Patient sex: M
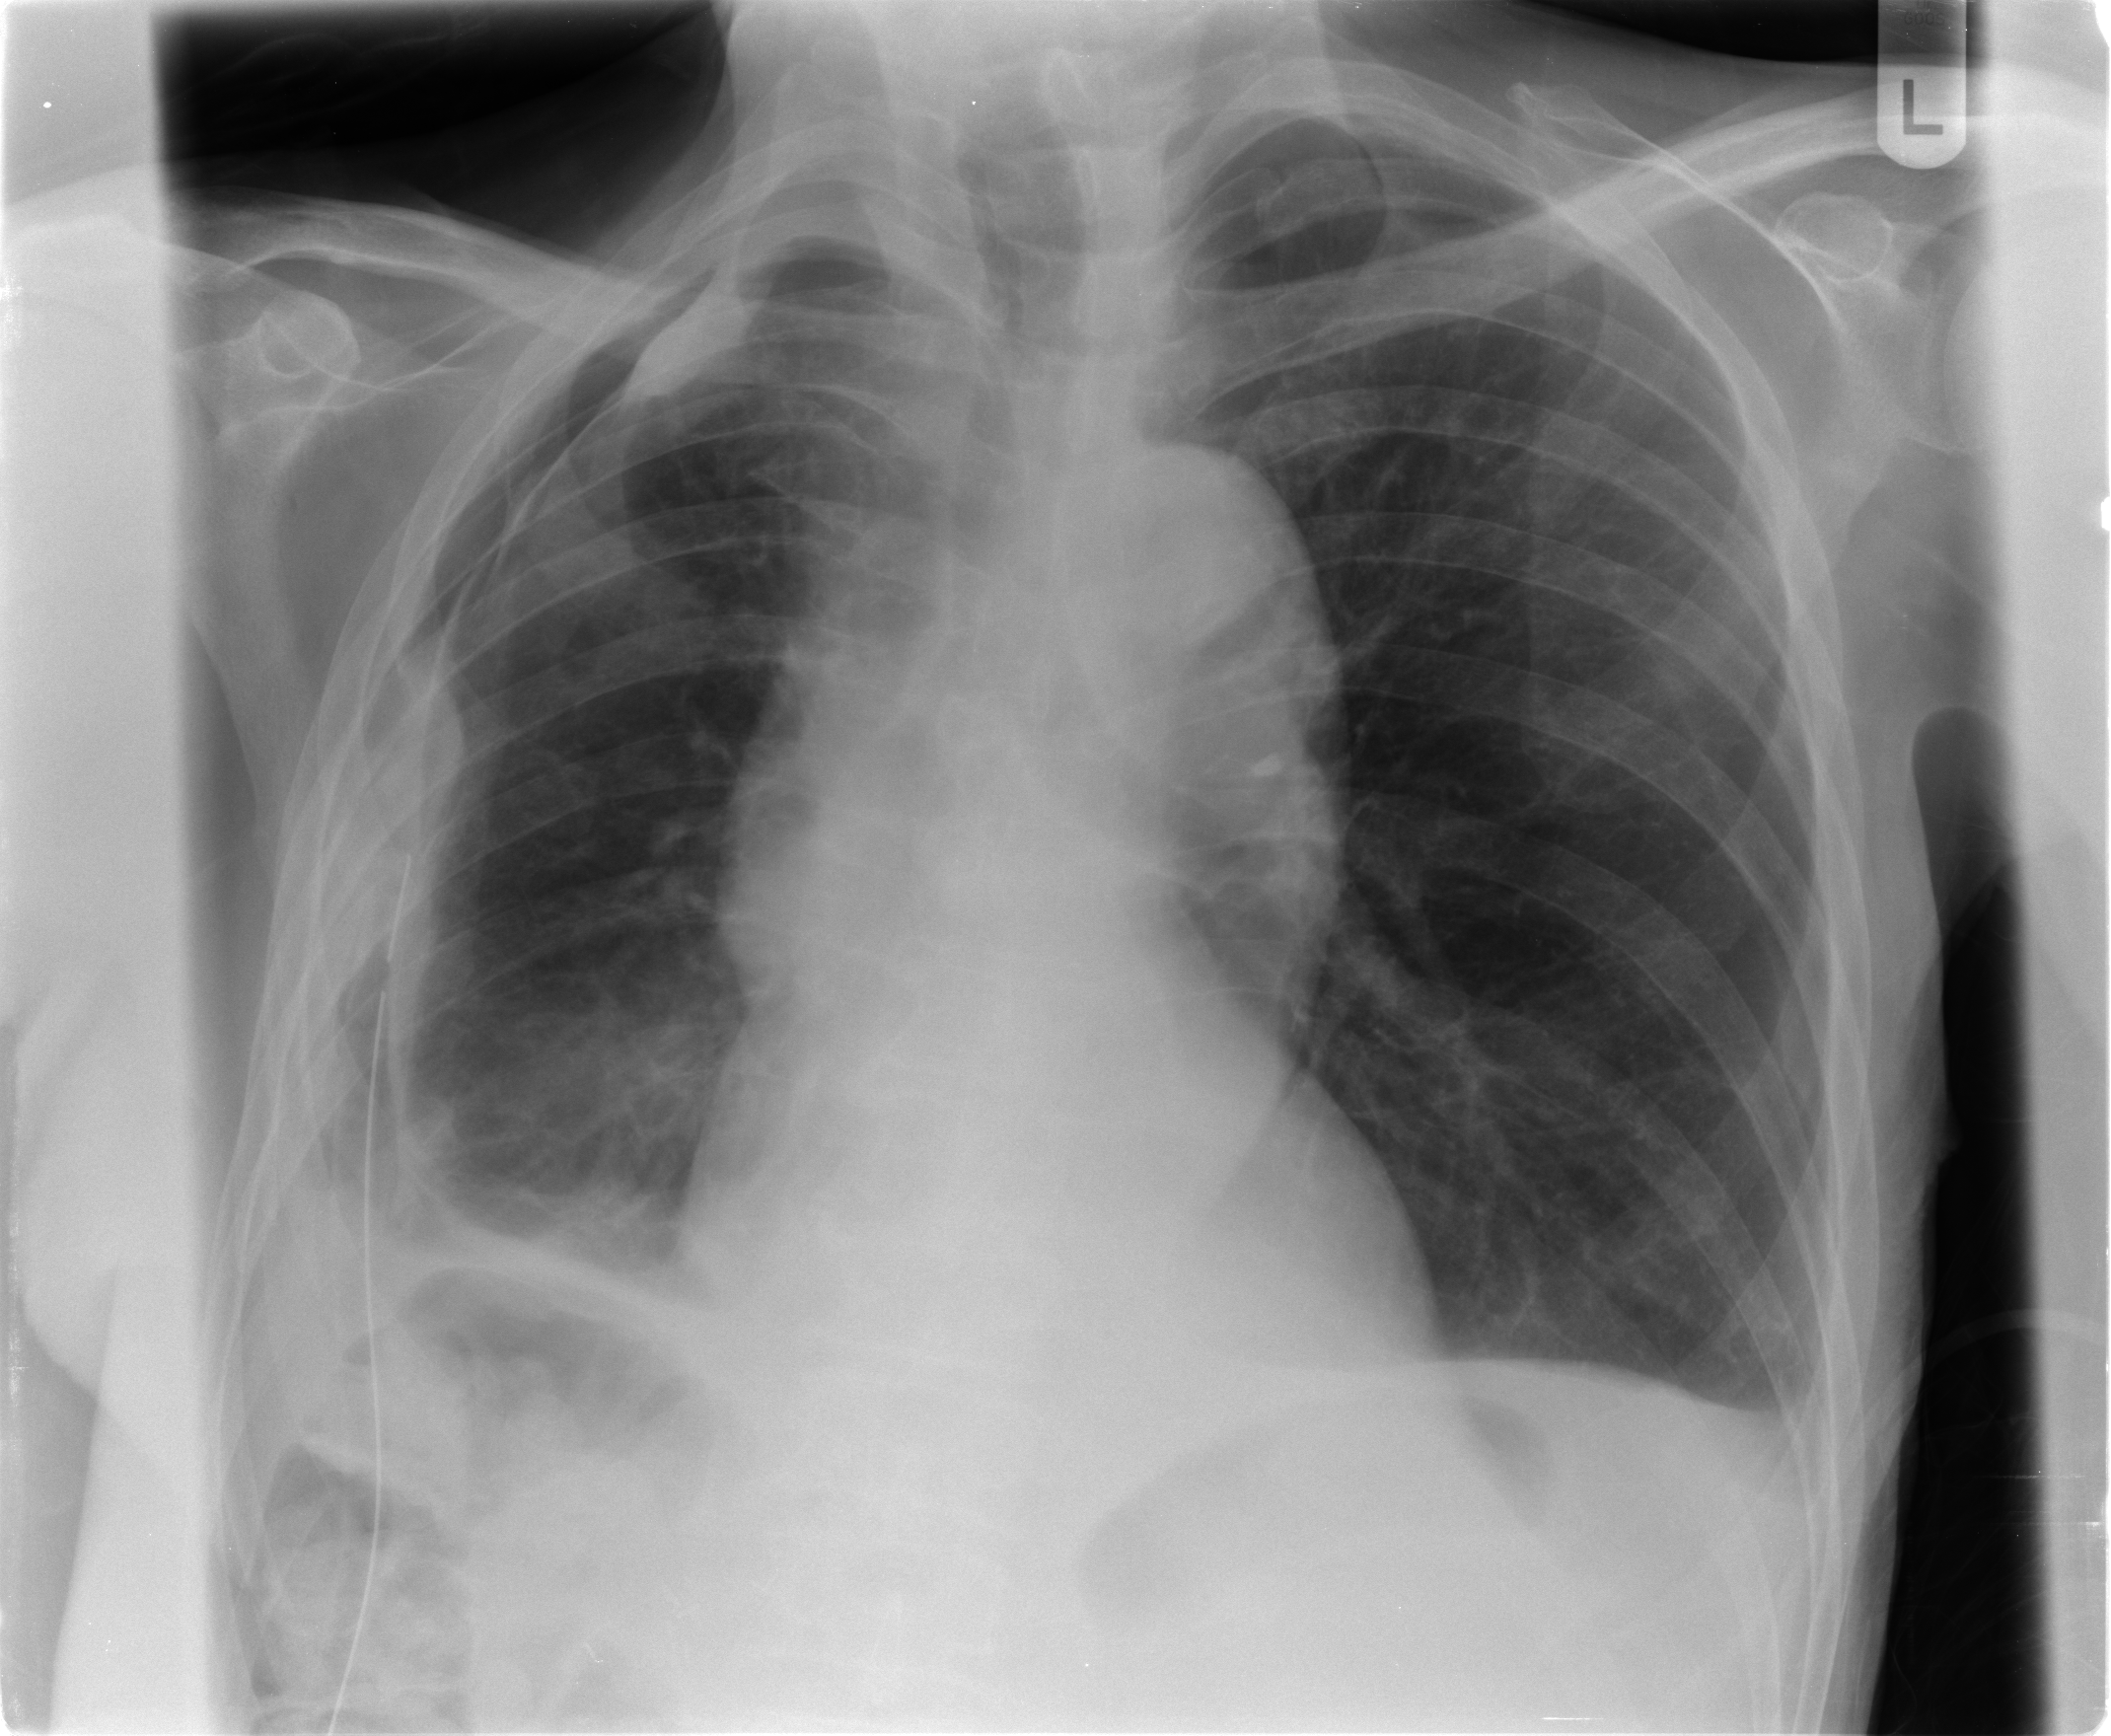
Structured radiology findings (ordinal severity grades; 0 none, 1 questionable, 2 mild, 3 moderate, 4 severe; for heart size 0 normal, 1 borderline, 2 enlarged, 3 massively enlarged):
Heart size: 0
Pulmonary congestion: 0
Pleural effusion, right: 2
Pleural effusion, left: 1
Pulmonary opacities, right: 0
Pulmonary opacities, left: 0
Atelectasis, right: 3
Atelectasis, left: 0